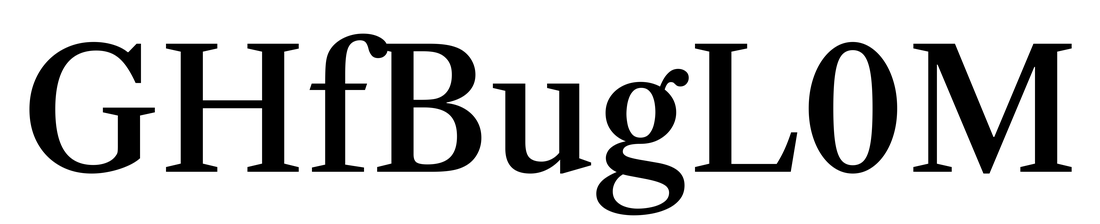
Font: LibreCaslonText_Medium